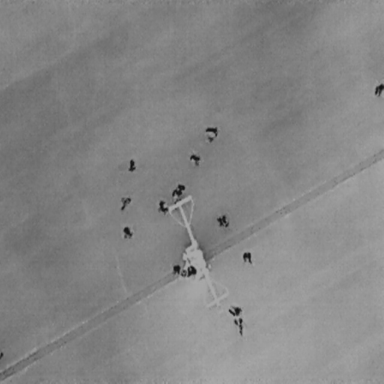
There are 14 People in the infrared image.